Question: I'm trying to learn Objective-C and my program (creating a calculator) gets linker or parser error that I'm not able to figure out. I don't know what can cause this problem. I'm using Xcode 4.1
'''
#include <Foundation/Foundation.h>
@interface Calculator: NSObject
{
double accumulator;
}
// accumulator methods
- (void) setAccumulator: (double) value;
- (void) clear;
-(double) accumulator;
// arithmetic methods
-(void) add: (double) value;
-(void) subtract: (double) value;
-(void) multiply: (double) value;
-(void) divide: (double) value;
@end
@implementation Calculator
-(void) setAccumulator: (double) value
{
accumulator = value;
}
-(void) clear {
accumulator = 0;
}
-(double) accumulator {
return accumulator;
}
-(void) add: (double) value {
accumulator += value;
}
-(void) subtract: (double) value {
accumulator -= value;
}
-(void) multiply: (double) value {
accumulator *= value;
}
-(void) divide: (double) value {
accumulator /= value;
}
@end
int main (int argc, char *argv[])
{
NSAutoreleasePool * pool = [[NSAutoreleasePool alloc] init];
double value1, value2;
char operator;
Calculator *deskCalc = [[Calculator alloc] init];
NSLog (@"Type in your expression.");
scanf ("%lf %c %lf", &value1, &operator, &value2);
[deskCalc setAccumulator: value1];
if ( operator == '+' )
[deskCalc add: value2];
else if ( operator == '-' )
[deskCalc subtract: value2];
else if ( operator == '*' )
[deskCalc multiply: value2];
else if ( operator == '/' )
[deskCalc divide: value2];
NSLog (@"%.2f", [deskCalc accumulator]);
[deskCalc release];
[pool drain];
return 0;
}
'''
I'm guessing it has to do something with the header?!?!? the exact error messages are :
'''
/Developer/SDKs/MacOSX10.7.sdk/System/Library/Frameworks/Foundation.framework/Headers/NSObjCRuntime.h
/Developer/SDKs/MacOSX10.7.sdk/System/Library/Frameworks/Foundation.framework/Headers/NSObjCRuntime.h:299:1: error: expected identifier or '(' [1]
/Developer/SDKs/MacOSX10.7.sdk/System/Library/Frameworks/Foundation.framework/Headers/NSObjCRuntime.h:301:19: error: unknown type name 'NSString' [1]
/Developer/SDKs/MacOSX10.7.sdk/System/Library/Frameworks/Foundation.framework/Headers/NSObjCRuntime.h:302:44: error: unknown type name 'NSString' [1]
/Developer/SDKs/MacOSX10.7.sdk/System/Library/Frameworks/Foundation.framework/Headers/NSObjCRuntime.h:304:19: error: unknown type name 'NSString' [1]
/Developer/SDKs/MacOSX10.7.sdk/System/Library/Frameworks/Foundation.framework/Headers/NSObjCRuntime.h:305:43: error: unknown type name 'NSString' [1]
/Developer/SDKs/MacOSX10.7.sdk/System/Library/Frameworks/Foundation.framework/Headers/NSObjCRuntime.h:307:19: error: unknown type name 'NSString' [1]
/Developer/SDKs/MacOSX10.7.sdk/System/Library/Frameworks/Foundation.framework/Headers/NSObjCRuntime.h:307:50: error: unknown type name 'Protocol' [1]
/Developer/SDKs/MacOSX10.7.sdk/System/Library/Frameworks/Foundation.framework/Headers/NSObjCRuntime.h:308:19: error: unknown type name 'Protocol' [1]
/Developer/SDKs/MacOSX10.7.sdk/System/Library/Frameworks/Foundation.framework/Headers/NSObjCRuntime.h:308:50: error: unknown type name 'NSString' [1]
/Developer/SDKs/MacOSX10.7.sdk/System/Library/Frameworks/Foundation.framework/Headers/NSObjCRuntime.h:312:30: error: unknown type name 'NSString' [1]
/Developer/SDKs/MacOSX10.7.sdk/System/Library/Frameworks/Foundation.framework/Headers/NSObjCRuntime.h:312:53:{312:53-312:76}: error: format argument not an NSString [3]
/Developer/SDKs/MacOSX10.7.sdk/System/Library/Frameworks/Foundation.framework/Headers/NSObjCRuntime.h:313:31: error: unknown type name 'NSString' [1]
/Developer/SDKs/MacOSX10.7.sdk/System/Library/Frameworks/Foundation.framework/Headers/NSObjCRuntime.h:313:63:{313:63-313:86}: error: format argument not an NSString [3]
/Developer/SDKs/MacOSX10.7.sdk/System/Library/Frameworks/Foundation.framework/Headers/NSZone.h
/Developer/SDKs/MacOSX10.7.sdk/System/Library/Frameworks/Foundation.framework/Headers/NSZone.h:8:1: error: expected identifier or '(' [1]
/Developer/SDKs/MacOSX10.7.sdk/System/Library/Frameworks/Foundation.framework/Headers/NSZone.h:16:52: error: unknown type name 'NSString' [1]
/Developer/SDKs/MacOSX10.7.sdk/System/Library/Frameworks/Foundation.framework/Headers/NSZone.h:17:19: error: unknown type name 'NSString' [1]
/Developer/SDKs/MacOSX10.7.sdk/System/Library/Frameworks/Foundation.framework/Headers/NSObject.h
/Developer/SDKs/MacOSX10.7.sdk/System/Library/Frameworks/Foundation.framework/Headers/NSObject.h:8:1: error: expected identifier or '(' [1]
/Developer/SDKs/MacOSX10.7.sdk/System/Library/Frameworks/Foundation.framework/Headers/NSObject.h:9:1: error: expected identifier or '(' [1]
/Developer/SDKs/MacOSX10.7.sdk/System/Library/Frameworks/Foundation.framework/Headers/NSObject.h:13:1: error: expected identifier or '(' [1]
fatal error: too many errors emitted, stopping now [-ferror-limit=]
'''
I'm not able to see anything like a foundation tool as mentioned in the answers. Here is a screenshot :

Program from the book example : Programming in Objective C (3rd edition) - Pg 125
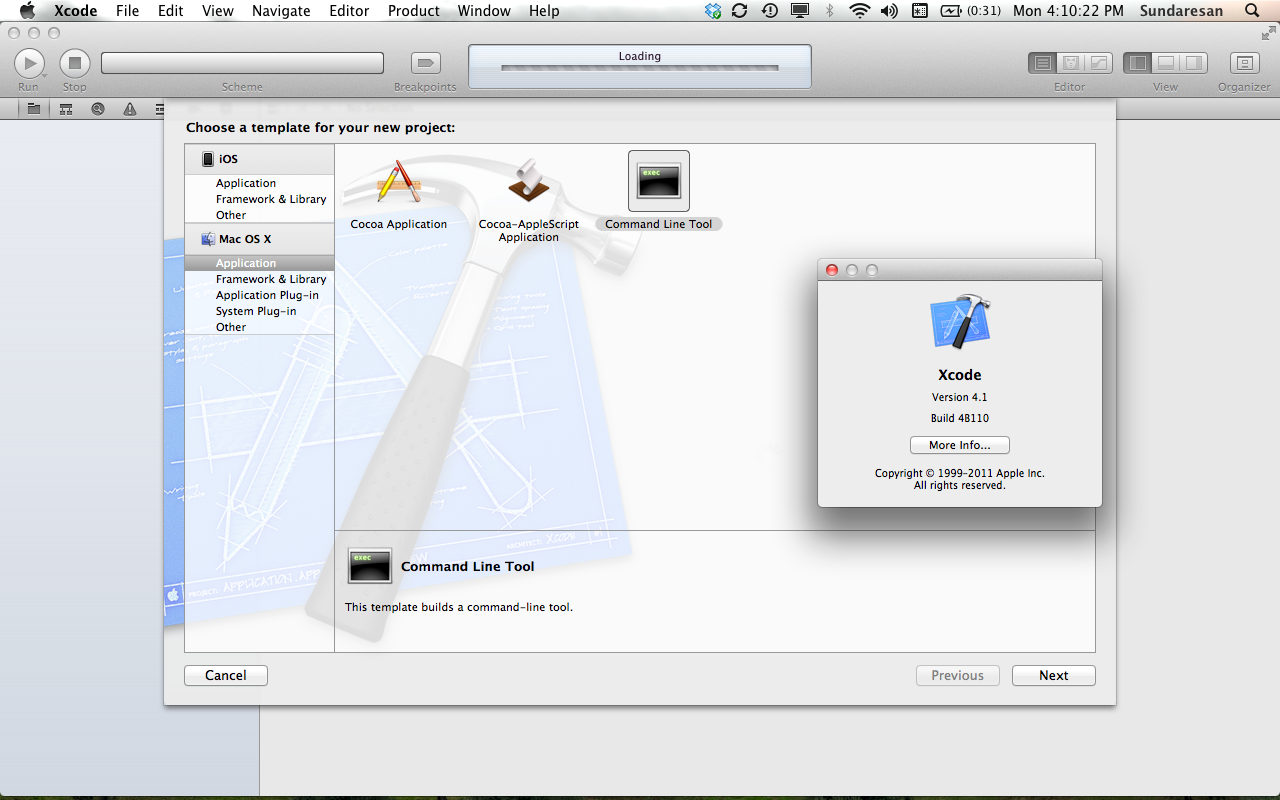
Answer: You may not have chose the correct Foundation project template:

So check that the Foundation Framework is included in your project:
From the second image below, type in Foundation and select "Foundation.framework", then "Clean" and "Build" again.